Question:
My windows primary pane is an 'AnchorPane' on top of which is a 'TabPane', the menu of that 'TabPane' are the tabs you see on the picture. You see the grey "background" which is part of the 'TabPane', when I scale my window to a bigger size, the 'TabPane' doesn't scale with it, it stays the same size, so extra space is blank, I would like it to scale with the window, in the width of course.
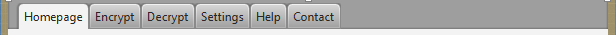
Answer: You need to tell the 'AnchorPane' to anchor its child (the 'TabPane') so that it is resized automatically when the window size changes.
If you are using Scene Builder you can achieve this by selecting the 'TabPane', going to the layout section of the properties window and setting the anchor properties.

Click on each of the dotted lines until it looks like the image below.

The same effect can also be set in code using the 'setXXXAnchor' methods of the 'AnchorPane':
'''
pane.setLeftAnchor(tabPane, 0.0);
pane.setRightAnchor(tabPane, 0.0);
pane.setTopAnchor(tabPane, 0.0);
pane.setBottomAnchor(tabPane, 0.0);
'''